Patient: sex M, age 72
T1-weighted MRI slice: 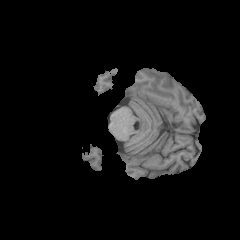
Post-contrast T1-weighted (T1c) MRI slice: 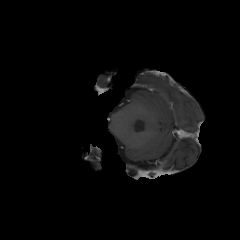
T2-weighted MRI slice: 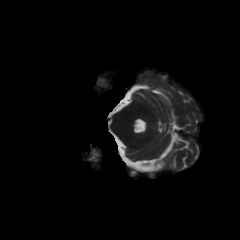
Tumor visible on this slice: no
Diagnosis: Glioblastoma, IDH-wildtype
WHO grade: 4